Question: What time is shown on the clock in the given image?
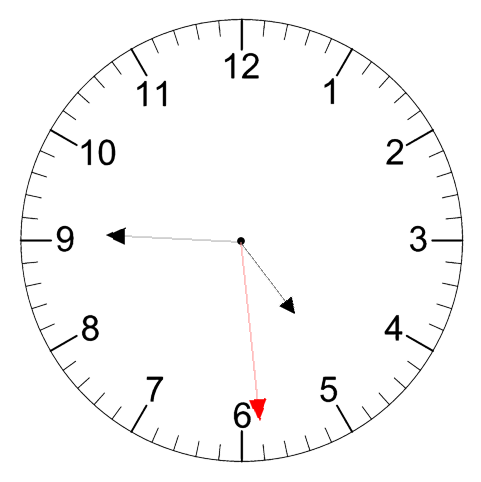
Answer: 04:45:29